You are looking at the unprocessed time series of a bearing vibration snapshot. Determine the bearing's health state. Answer with exactly one of: normal, inner_race, outer_race, ball.
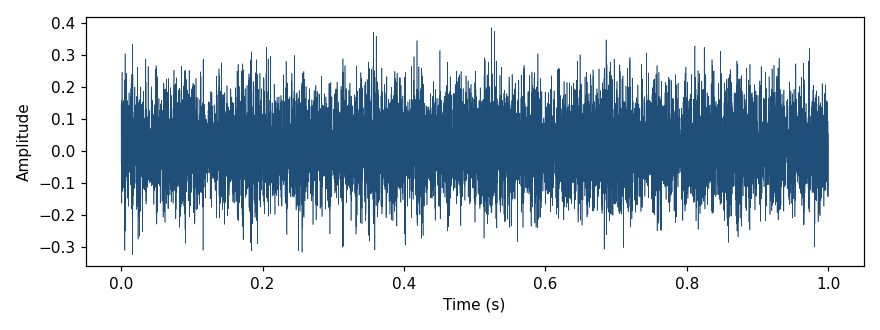
Answer: outer_race